Aerial crown-view tile of a tropical tree (Barro Colorado Island, Panama), acquired 20250217:
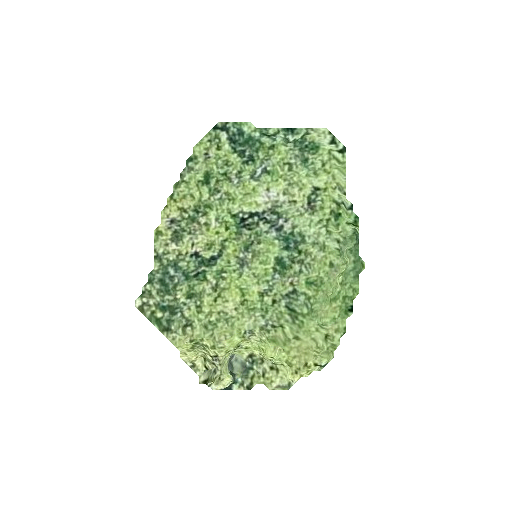
Species: Zanthoxylum panamense
GBIF accepted scientific name: Zanthoxylum panamense
Crown area: 67.199 m²